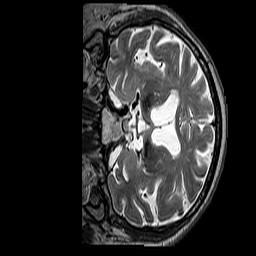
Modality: T2w
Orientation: coronal
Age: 71
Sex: male
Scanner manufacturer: siemens
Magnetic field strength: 3 T
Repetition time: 3.2 s
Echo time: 0.212 s